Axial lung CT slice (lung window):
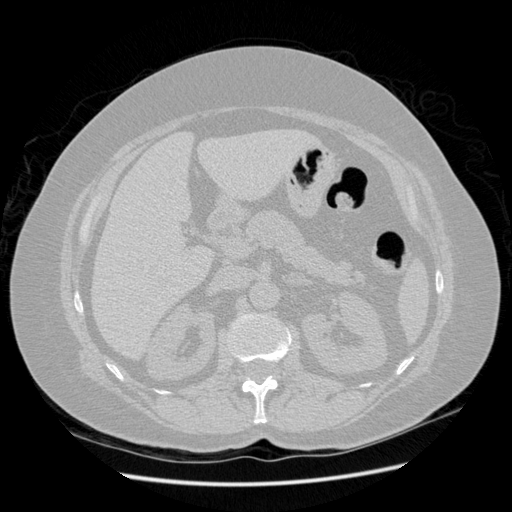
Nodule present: no